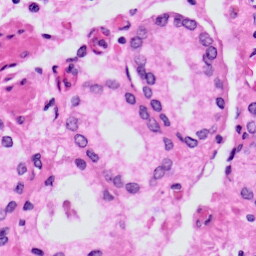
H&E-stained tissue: Prostate